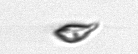
Label: Cryptophyta